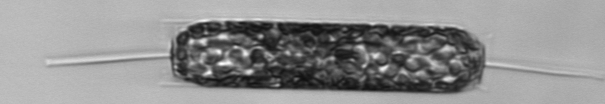
Label: Ditylum_brightwellii